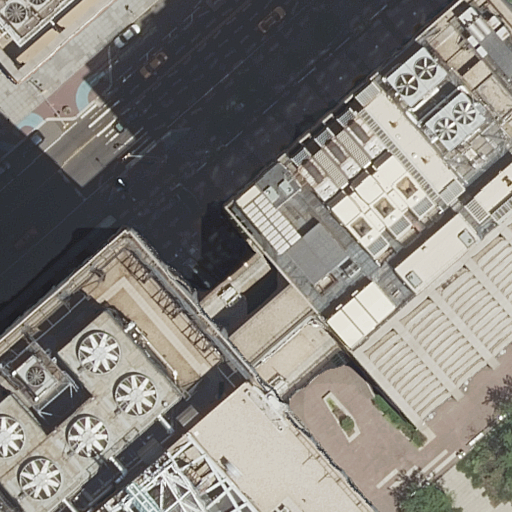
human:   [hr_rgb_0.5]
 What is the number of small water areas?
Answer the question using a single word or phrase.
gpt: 0

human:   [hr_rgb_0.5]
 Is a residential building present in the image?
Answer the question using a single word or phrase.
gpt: yes

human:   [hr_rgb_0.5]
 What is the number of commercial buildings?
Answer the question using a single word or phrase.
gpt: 0

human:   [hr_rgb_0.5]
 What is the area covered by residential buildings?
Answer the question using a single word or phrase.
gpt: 3342m2

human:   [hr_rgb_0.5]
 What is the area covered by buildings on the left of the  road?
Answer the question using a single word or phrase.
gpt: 0m2

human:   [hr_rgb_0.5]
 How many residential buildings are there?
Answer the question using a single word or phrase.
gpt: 2

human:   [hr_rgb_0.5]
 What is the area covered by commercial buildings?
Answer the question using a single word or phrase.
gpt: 0m2

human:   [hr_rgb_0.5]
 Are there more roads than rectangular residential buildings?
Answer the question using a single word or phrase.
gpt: no

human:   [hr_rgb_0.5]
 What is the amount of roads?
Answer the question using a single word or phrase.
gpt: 1

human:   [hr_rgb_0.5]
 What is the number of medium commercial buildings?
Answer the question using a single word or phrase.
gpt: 0

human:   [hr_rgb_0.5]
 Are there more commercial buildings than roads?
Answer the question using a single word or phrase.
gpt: no

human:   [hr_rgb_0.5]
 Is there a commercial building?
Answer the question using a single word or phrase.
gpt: no

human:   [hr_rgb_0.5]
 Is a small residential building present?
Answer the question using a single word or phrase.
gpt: yes

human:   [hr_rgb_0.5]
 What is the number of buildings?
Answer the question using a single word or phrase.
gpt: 2

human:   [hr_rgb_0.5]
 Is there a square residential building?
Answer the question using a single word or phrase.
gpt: no

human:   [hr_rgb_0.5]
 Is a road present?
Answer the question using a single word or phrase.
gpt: yes

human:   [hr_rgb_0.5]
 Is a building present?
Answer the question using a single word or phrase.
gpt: yes

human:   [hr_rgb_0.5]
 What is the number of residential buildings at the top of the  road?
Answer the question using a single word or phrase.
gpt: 2

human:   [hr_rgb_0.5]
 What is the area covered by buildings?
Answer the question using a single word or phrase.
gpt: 3342m2

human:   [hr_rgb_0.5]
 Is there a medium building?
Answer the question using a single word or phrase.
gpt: no

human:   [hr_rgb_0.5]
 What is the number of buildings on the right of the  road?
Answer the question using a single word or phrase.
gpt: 1

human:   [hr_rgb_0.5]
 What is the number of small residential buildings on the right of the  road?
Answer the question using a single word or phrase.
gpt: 1

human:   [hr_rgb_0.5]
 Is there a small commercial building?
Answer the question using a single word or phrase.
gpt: no

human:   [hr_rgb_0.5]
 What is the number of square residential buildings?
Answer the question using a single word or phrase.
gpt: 0

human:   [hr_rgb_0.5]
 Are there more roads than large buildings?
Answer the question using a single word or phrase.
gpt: no

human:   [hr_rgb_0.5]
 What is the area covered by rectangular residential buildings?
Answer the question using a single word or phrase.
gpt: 3342m2

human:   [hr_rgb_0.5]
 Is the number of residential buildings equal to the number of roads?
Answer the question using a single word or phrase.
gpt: no

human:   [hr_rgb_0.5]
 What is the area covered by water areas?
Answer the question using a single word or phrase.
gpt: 0m2

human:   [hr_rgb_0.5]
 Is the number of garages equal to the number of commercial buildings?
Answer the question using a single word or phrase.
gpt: yes

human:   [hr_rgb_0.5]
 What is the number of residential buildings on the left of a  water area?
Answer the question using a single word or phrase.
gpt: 0

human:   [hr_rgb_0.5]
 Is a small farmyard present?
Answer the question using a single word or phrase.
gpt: no

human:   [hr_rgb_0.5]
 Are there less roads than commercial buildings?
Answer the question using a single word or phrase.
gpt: no

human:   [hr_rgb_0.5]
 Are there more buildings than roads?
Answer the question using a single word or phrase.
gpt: yes

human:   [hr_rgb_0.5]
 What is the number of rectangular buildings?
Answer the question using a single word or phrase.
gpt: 2

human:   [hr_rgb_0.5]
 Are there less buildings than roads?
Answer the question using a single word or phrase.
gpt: no

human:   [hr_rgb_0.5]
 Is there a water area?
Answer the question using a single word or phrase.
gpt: no

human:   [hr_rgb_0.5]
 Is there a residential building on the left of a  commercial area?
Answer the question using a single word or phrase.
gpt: no

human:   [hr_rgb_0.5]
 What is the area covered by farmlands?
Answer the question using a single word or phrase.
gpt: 0m2

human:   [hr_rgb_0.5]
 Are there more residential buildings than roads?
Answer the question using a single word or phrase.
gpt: yes

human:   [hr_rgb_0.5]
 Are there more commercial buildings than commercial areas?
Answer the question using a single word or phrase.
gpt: no

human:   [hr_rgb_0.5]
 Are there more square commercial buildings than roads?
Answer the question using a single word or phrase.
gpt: no

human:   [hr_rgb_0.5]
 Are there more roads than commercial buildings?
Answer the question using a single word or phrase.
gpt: yes

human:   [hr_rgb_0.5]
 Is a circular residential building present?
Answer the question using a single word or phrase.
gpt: no

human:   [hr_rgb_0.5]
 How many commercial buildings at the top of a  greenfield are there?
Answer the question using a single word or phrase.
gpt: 0

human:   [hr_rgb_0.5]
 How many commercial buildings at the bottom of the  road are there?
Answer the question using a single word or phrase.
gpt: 0

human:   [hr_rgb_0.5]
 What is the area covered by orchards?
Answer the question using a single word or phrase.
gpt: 0m2

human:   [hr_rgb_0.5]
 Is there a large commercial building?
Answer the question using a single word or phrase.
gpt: no

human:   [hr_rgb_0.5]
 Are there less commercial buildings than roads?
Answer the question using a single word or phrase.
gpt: yes

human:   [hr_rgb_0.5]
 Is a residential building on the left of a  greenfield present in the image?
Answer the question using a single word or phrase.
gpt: no

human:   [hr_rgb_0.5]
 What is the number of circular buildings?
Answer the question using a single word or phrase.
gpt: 0

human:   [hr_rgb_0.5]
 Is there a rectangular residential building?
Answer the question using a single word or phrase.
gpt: yes

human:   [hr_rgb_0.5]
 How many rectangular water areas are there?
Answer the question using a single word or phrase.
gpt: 0

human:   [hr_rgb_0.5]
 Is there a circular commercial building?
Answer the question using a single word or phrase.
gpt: no

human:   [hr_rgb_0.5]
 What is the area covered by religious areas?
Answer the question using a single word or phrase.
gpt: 0m2

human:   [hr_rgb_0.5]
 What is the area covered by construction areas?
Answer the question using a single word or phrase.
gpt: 0m2

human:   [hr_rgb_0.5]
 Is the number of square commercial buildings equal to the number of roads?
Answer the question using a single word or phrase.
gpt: no

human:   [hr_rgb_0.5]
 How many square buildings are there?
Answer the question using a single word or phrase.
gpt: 0

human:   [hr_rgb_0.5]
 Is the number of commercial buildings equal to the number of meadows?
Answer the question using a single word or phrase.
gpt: yes

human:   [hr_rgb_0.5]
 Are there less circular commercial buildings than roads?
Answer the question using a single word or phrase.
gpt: yes

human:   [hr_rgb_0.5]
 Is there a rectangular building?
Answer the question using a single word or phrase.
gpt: yes

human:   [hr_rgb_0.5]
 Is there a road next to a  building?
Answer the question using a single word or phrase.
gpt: yes

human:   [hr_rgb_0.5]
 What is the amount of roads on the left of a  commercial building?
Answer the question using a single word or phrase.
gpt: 0

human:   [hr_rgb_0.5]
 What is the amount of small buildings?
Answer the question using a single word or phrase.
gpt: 1

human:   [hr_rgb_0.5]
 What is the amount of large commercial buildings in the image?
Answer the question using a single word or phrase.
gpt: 0